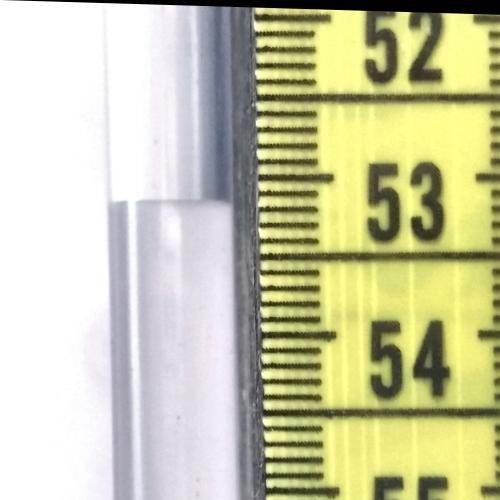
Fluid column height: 53.2 cm